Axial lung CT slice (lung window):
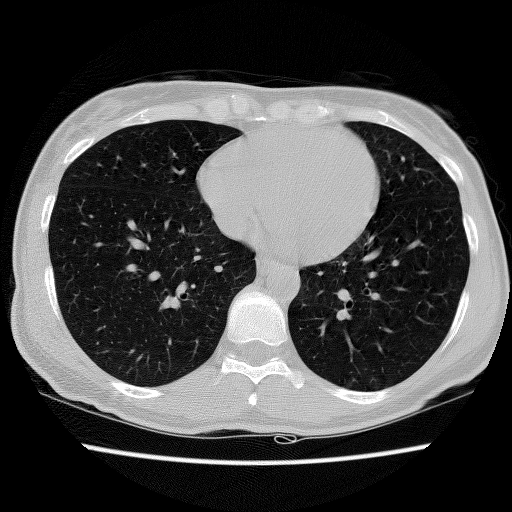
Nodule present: no